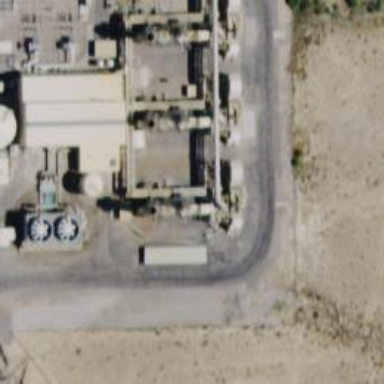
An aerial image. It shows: Gas turbine power generator.